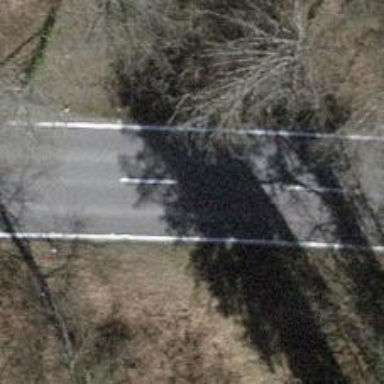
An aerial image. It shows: Primary road with asphalt surface.